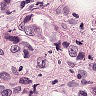
Metastatic tissue present: yes